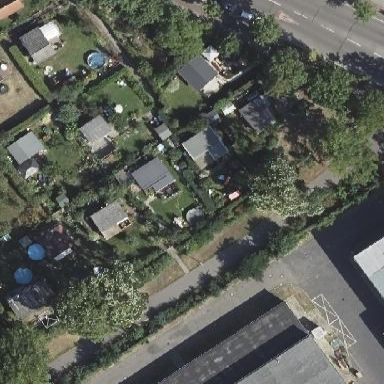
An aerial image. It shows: Plot in the allotments.